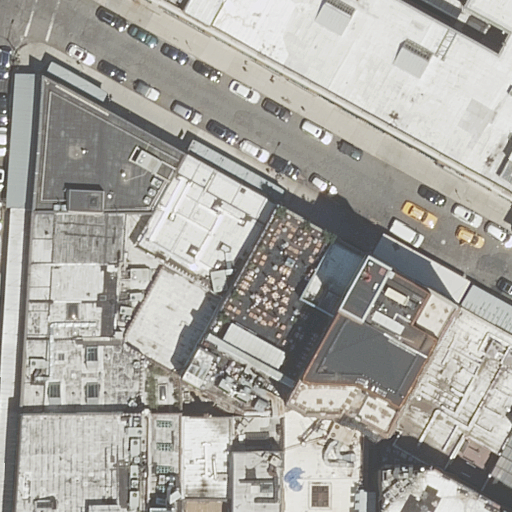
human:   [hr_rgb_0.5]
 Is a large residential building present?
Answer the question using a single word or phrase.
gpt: yes

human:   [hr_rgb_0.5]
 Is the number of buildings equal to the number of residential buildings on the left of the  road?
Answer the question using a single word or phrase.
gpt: no

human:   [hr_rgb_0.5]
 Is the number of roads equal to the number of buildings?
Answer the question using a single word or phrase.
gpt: no

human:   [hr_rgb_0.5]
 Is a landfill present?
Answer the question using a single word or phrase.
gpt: no

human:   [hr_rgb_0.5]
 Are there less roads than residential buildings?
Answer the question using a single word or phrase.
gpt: yes

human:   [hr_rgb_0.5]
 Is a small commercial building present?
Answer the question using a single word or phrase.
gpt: no

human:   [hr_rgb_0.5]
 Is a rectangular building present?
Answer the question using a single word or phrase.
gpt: yes

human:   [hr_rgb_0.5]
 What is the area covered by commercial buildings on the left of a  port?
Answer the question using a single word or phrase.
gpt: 0m2

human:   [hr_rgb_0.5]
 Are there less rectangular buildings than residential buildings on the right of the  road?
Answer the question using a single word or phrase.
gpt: no

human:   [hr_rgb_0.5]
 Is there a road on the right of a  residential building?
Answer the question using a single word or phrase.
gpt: no

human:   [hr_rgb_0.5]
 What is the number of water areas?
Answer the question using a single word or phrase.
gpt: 0

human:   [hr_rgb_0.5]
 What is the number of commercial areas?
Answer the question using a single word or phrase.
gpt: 0

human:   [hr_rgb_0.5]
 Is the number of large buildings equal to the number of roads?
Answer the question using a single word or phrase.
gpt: no

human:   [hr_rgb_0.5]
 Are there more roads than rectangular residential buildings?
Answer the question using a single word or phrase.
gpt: no

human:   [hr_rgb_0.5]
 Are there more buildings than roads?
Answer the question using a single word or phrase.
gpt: yes

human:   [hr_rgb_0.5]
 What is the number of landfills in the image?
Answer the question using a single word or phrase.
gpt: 0

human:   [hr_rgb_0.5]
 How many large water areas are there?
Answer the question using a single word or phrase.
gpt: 0

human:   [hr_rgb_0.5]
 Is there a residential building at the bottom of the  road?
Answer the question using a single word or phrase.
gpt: yes

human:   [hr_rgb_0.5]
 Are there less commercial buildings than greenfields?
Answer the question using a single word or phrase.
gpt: no

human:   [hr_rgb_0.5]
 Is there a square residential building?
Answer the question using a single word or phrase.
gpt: no

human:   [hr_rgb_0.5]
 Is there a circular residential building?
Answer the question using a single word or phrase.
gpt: no

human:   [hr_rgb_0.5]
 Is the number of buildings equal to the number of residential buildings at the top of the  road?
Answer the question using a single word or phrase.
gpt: no

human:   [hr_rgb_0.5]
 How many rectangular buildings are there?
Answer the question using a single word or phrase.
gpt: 11

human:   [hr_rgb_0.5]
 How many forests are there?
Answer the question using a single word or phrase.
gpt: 0

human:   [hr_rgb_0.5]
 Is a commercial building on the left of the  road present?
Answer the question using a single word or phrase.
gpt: no

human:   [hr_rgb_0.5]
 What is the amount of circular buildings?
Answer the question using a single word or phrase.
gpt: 0

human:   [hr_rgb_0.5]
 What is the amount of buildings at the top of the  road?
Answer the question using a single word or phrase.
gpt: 1

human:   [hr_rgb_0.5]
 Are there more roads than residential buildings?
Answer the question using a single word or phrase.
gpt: no

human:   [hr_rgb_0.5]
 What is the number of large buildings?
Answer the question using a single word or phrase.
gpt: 5

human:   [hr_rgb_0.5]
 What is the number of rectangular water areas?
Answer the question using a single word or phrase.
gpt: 0

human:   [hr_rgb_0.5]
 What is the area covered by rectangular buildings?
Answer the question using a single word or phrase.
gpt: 2951m2

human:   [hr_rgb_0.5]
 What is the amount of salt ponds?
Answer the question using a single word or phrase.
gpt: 0

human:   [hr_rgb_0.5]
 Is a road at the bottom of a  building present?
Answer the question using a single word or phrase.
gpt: yes

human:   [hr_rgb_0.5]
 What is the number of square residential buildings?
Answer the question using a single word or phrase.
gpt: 0

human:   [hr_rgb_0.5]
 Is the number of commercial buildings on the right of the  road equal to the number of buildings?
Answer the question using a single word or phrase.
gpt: no

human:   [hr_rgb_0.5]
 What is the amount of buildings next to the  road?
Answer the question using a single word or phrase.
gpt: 17

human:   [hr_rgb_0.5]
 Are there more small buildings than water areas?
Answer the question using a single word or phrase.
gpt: no